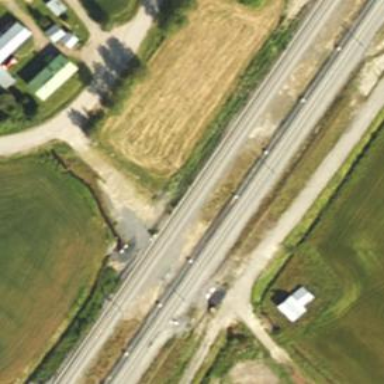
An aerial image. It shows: Railway track with continuous electrified contact lines.